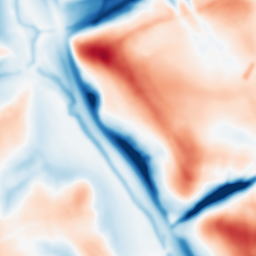
Category: multiscale
Decomposition family: dog
Decomposition parameters: sigma_low: 2
sigma_high: 20
Upsampling method: sinc_blackman
Upsampling parameters: scale: 2
kernel_size: 8
Upsampling scale: 2